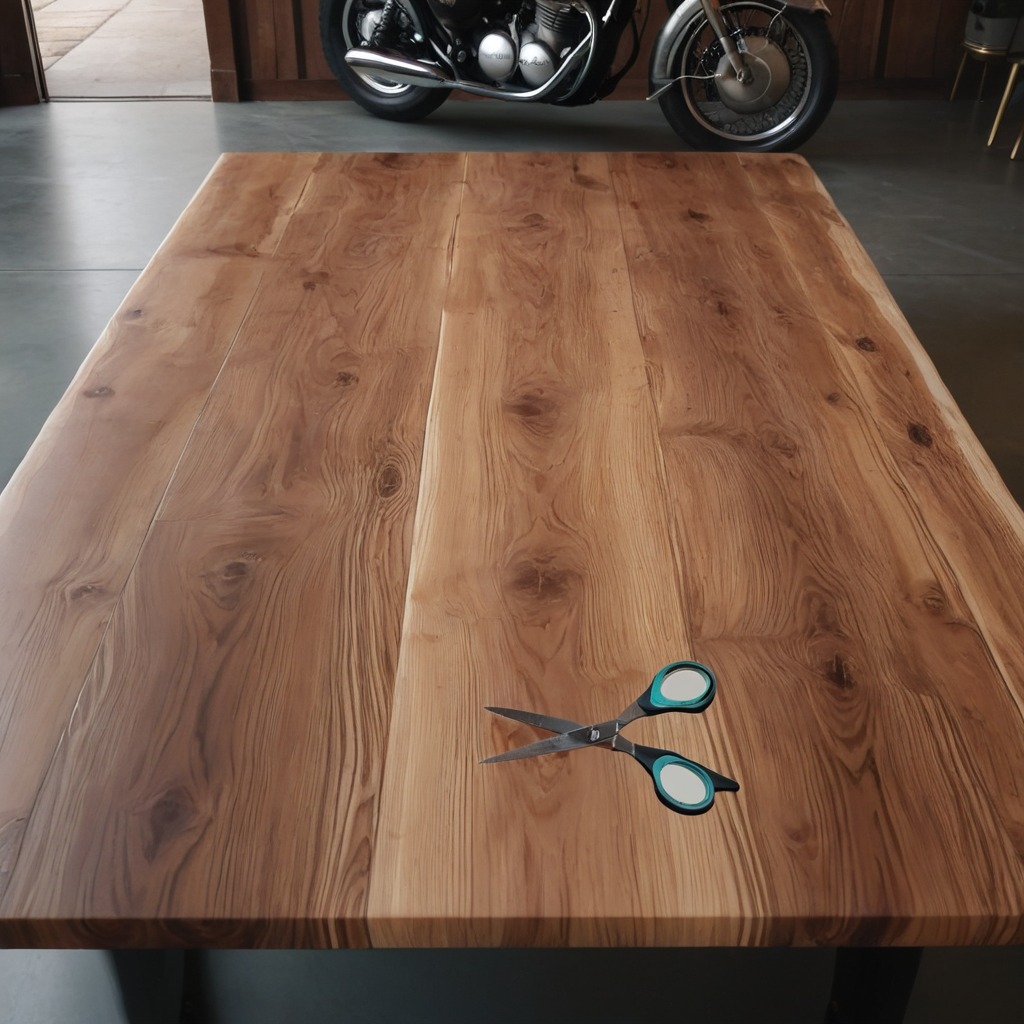
A scissor is lying on the oil-spilled wooden table in a vintage motorcycle garage.